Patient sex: M
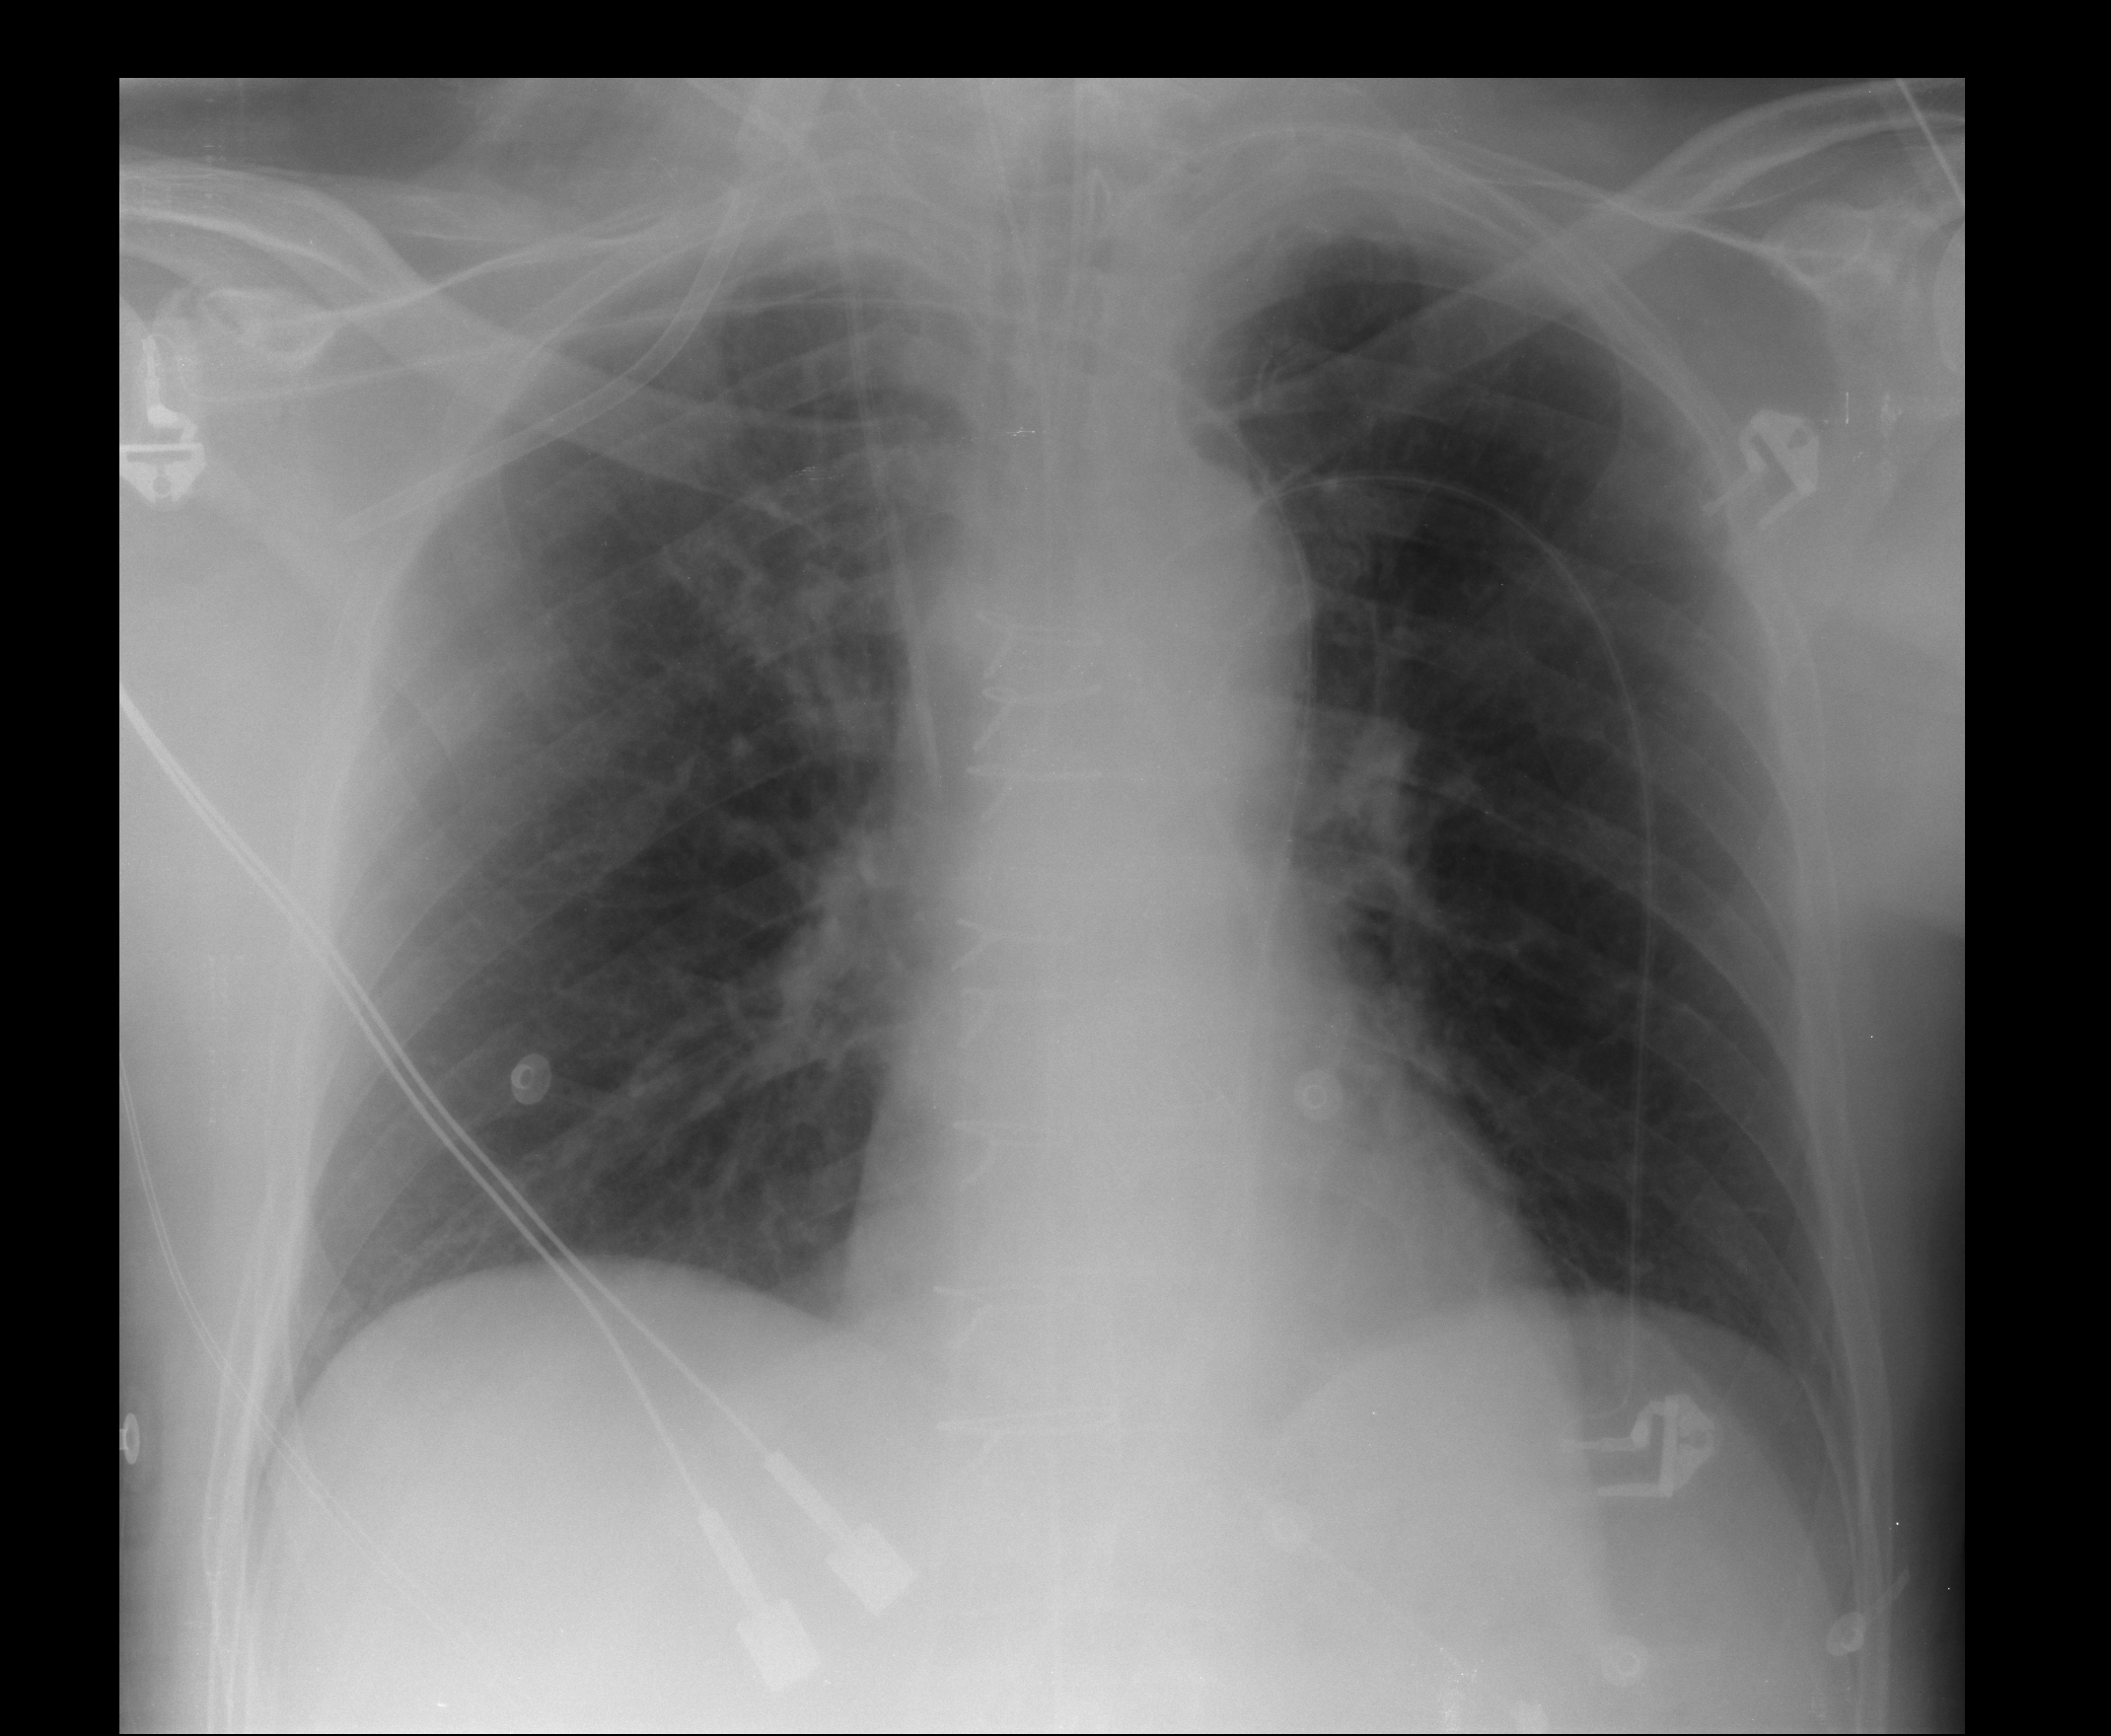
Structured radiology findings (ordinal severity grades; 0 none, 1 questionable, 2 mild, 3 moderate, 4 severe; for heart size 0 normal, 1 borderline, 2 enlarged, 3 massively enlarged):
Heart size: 0
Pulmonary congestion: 2
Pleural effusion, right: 0
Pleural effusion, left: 0
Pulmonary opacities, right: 0
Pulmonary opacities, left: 0
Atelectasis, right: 0
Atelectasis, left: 0